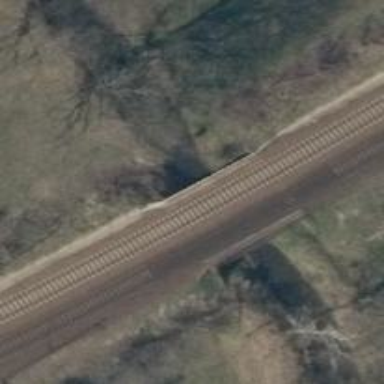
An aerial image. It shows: Bridge over electrified railway with contact lines.